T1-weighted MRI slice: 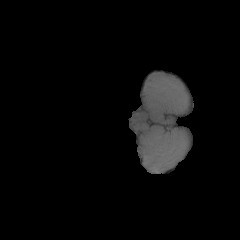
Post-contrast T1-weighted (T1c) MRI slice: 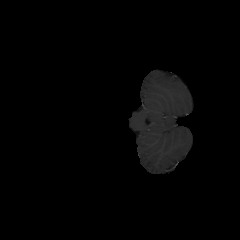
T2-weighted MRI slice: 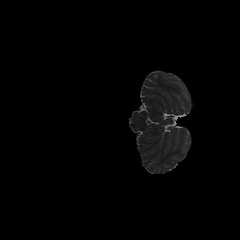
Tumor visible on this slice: no